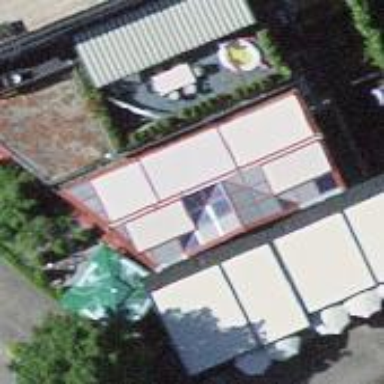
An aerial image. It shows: Restaurant.